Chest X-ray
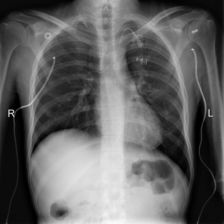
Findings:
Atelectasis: negative
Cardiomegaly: negative
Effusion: negative
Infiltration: negative
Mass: negative
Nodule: negative
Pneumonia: negative
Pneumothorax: negative
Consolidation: negative
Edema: negative
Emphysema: negative
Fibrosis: negative
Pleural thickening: negative
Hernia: negative